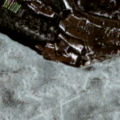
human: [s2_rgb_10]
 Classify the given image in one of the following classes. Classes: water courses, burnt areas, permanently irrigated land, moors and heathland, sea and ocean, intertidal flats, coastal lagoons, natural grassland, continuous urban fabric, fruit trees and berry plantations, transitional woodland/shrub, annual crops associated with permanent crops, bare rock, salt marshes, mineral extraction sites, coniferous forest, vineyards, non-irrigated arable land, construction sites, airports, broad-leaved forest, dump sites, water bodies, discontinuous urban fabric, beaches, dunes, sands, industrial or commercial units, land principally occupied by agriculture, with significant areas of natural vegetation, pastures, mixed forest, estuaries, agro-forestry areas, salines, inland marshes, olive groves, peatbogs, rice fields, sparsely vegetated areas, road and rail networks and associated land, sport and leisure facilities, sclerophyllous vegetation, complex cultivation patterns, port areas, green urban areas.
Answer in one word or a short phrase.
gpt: land principally occupied by agriculture, with significant areas of natural vegetation, coniferous forest, water bodies